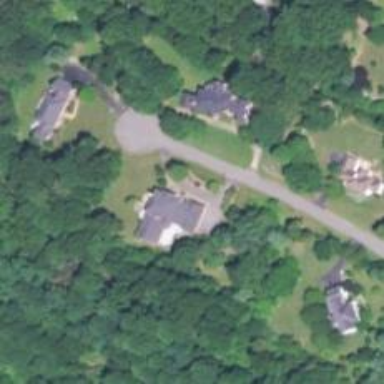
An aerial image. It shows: Driveway.